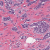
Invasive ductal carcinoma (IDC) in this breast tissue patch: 1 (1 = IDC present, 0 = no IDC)